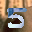
Label: 5